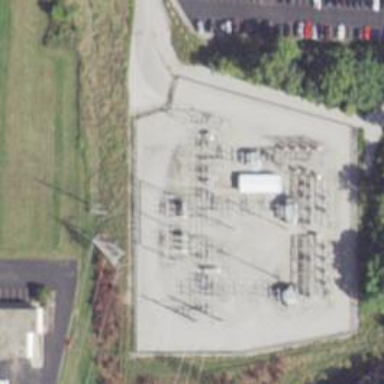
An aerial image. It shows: Switch for power supply.